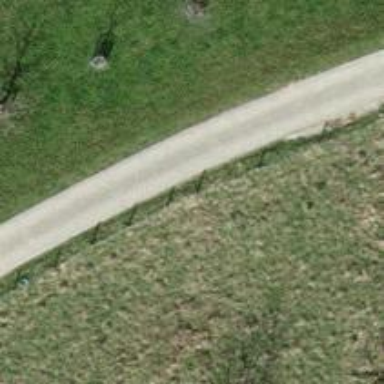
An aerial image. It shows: Track with grade 1 quality.